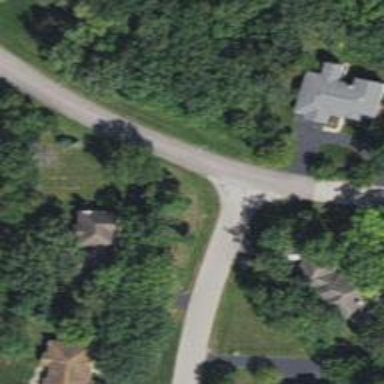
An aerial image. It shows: Stop road.